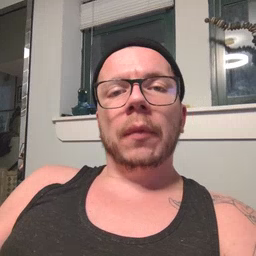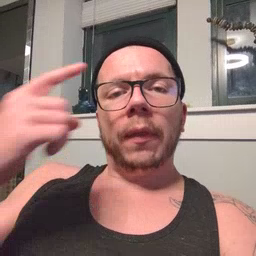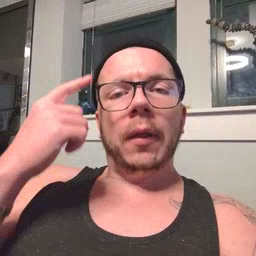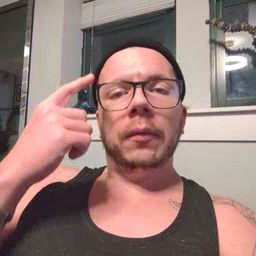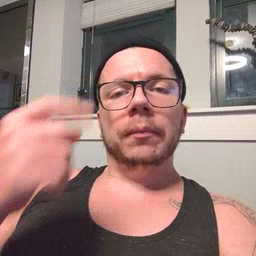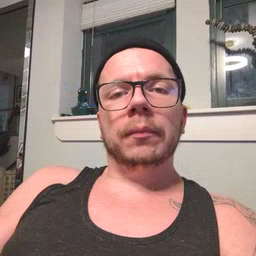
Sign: think